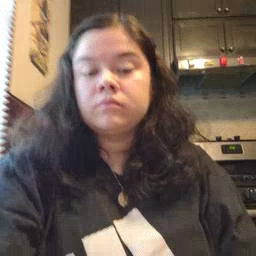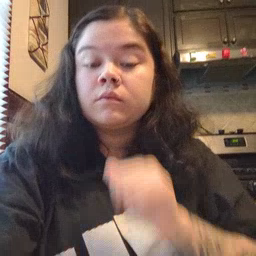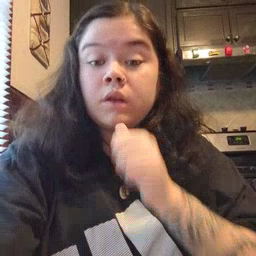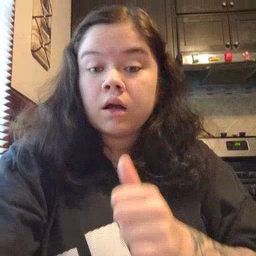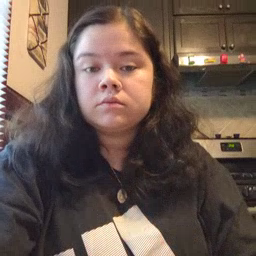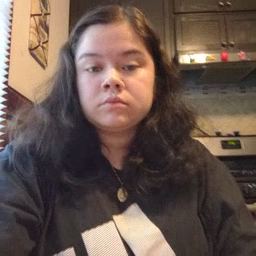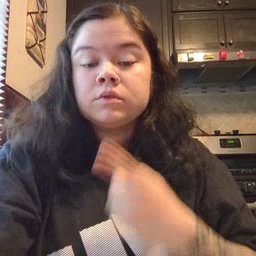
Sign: not